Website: walmart
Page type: billing-address
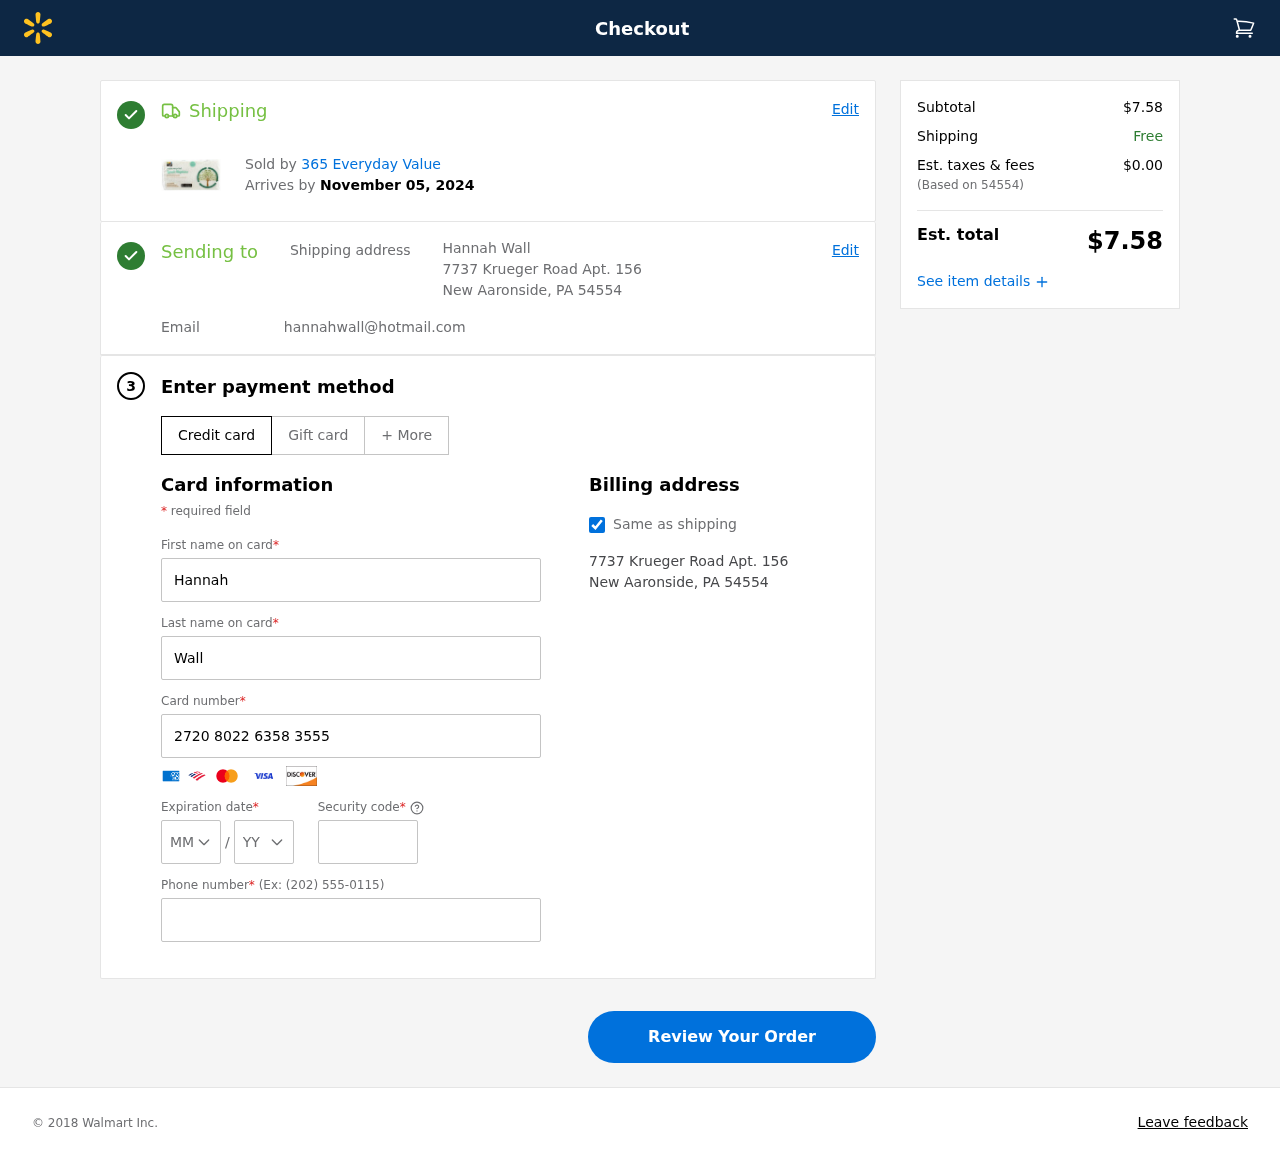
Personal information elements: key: PII_CARD_CVV
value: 360
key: PII_CARD_EXPIRY_MONTH
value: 04
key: PII_CARD_EXPIRY_YEAR
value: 27
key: PII_CARD_NUMBER
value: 2720 8022 6358 3555
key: PII_CITY_STATE_ZIP
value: New Aaronside, PA 54554
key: PII_EMAIL
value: hannahwall@hotmail.com
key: PII_FIRSTNAME
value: Hannah
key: PII_FULLNAME
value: Hannah Wall
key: PII_LASTNAME
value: Wall
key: PII_PHONE
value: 8807755892
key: PII_POSTCODE
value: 54554
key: PII_STREET
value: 7737 Krueger Road Apt. 156
Product elements: key: PRODUCT1_BRAND
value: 365 Everyday Value
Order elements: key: ORDER_DELIVERY_DATE
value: November 05, 2024
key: ORDER_SUBTOTAL
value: $7.58
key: ORDER_TAX
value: $0.00
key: ORDER_TOTAL
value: $7.58